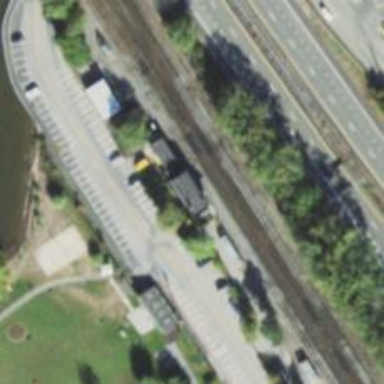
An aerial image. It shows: Railway junction.